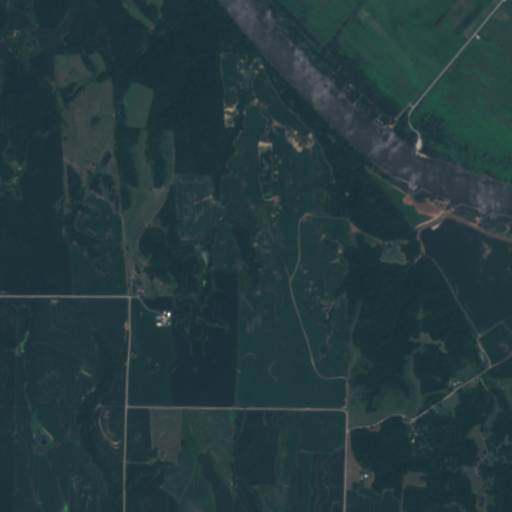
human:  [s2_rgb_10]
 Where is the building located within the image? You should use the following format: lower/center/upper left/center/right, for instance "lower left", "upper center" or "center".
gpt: The building is located in the upper right of the image.
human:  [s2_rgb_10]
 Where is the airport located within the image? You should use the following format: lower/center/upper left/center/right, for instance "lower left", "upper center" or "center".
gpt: There is no airport in the image.